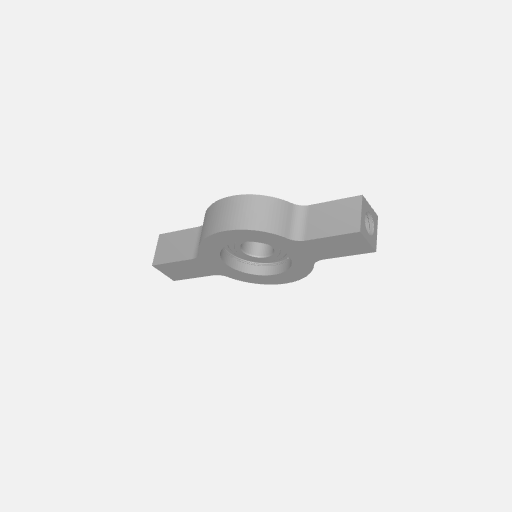
Part: Side2Post1PillowBlock6ID